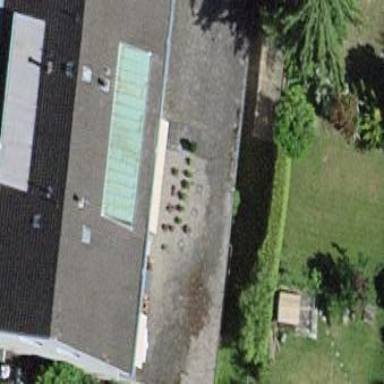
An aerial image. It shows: Gabled roof on retail building.